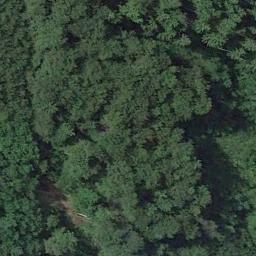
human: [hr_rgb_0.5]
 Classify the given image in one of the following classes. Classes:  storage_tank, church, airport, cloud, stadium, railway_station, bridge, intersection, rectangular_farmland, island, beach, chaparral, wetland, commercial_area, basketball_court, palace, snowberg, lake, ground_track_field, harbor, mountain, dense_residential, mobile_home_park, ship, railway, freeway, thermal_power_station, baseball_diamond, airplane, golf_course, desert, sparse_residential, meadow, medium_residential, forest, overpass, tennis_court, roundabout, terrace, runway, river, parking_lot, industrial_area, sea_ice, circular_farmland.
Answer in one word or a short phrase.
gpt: forest